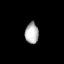
Tissue: lung
Cell type: Endothelial cells
Senescence score: 0.6613
Nuclear area (px): 277
Mean DAPI intensity: 179.296